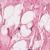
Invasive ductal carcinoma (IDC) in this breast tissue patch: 0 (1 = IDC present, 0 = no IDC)